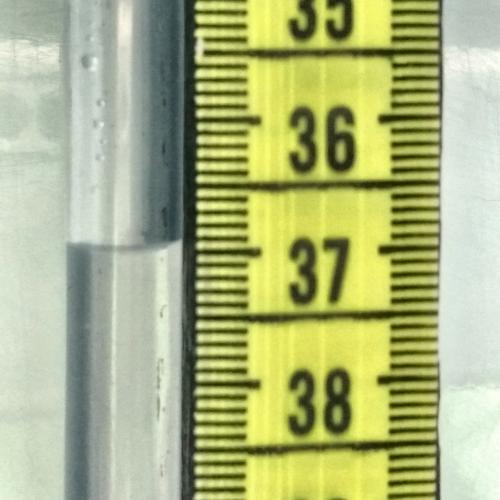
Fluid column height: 36.9 cm